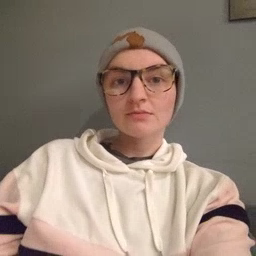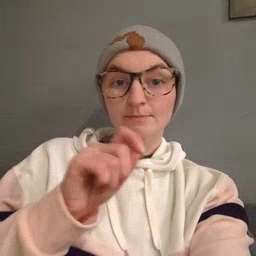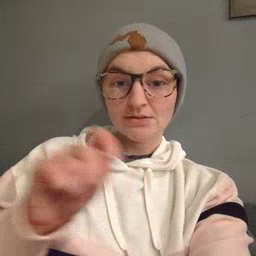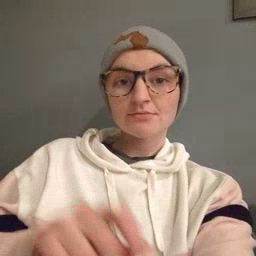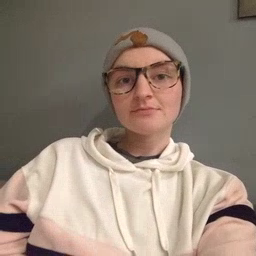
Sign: pen